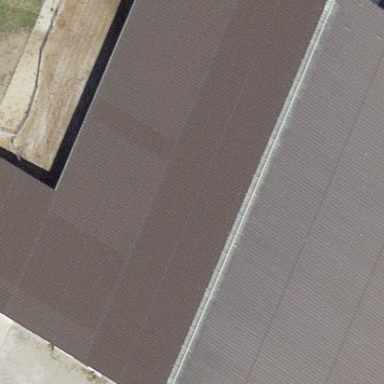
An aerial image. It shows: Barn.